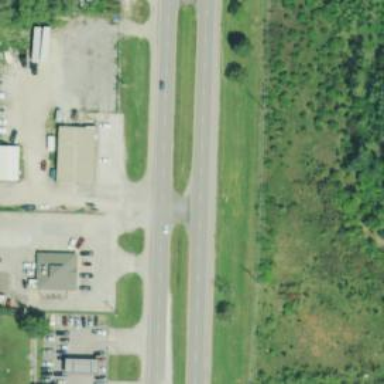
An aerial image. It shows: Primary highway.